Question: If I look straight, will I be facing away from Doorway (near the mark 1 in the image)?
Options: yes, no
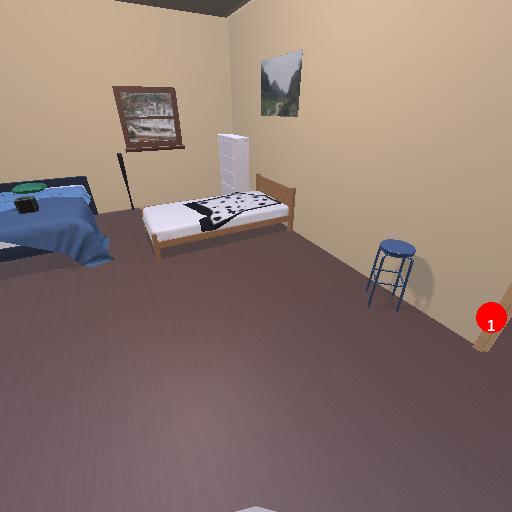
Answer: yes